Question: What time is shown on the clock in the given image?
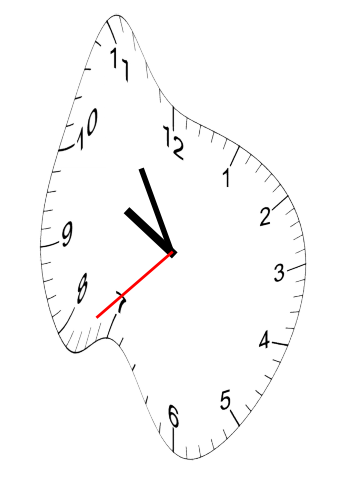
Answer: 09:54:38